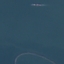
Label: SeaLake